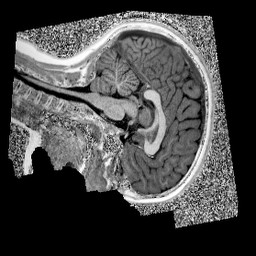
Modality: UNIT1
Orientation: sagittal
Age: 11
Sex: female
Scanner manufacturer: siemens
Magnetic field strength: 3 T
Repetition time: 4 s
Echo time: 0.00299 s